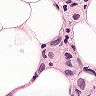
Metastatic tissue present: yes